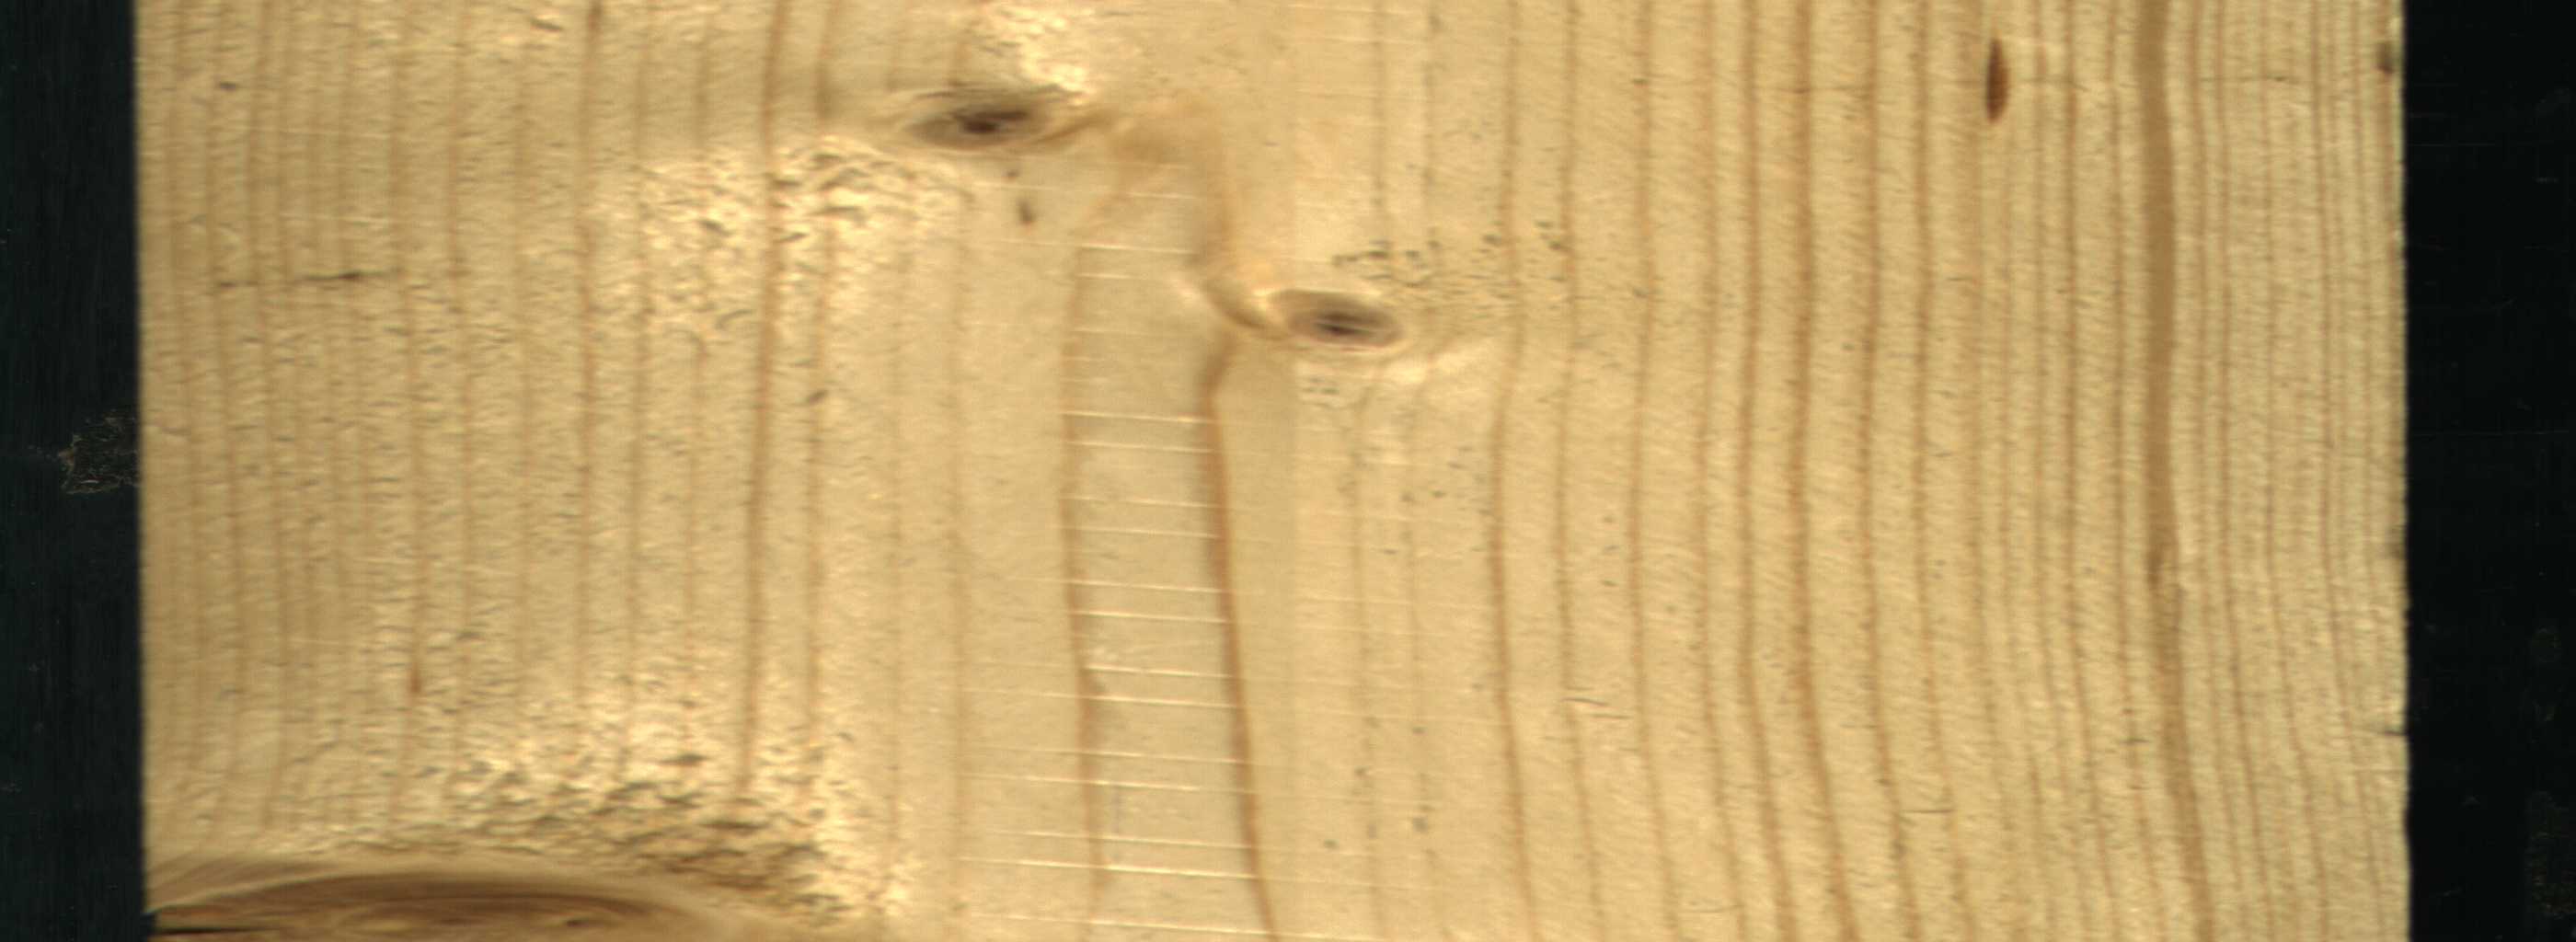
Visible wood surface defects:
resin
Live_Knot
Live_Knot
Live_Knot